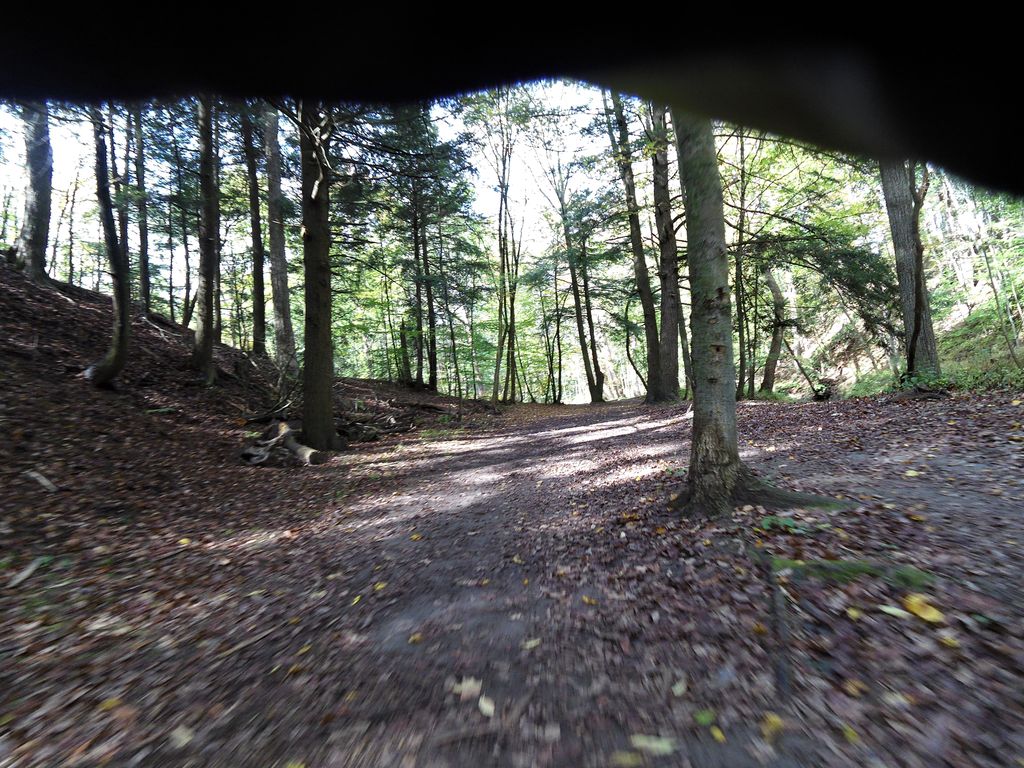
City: hamilton